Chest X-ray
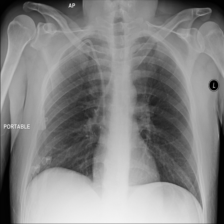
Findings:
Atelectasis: negative
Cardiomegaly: negative
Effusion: negative
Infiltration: negative
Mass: negative
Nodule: negative
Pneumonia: negative
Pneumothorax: negative
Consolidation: negative
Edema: negative
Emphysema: negative
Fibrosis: negative
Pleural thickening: negative
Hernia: negative